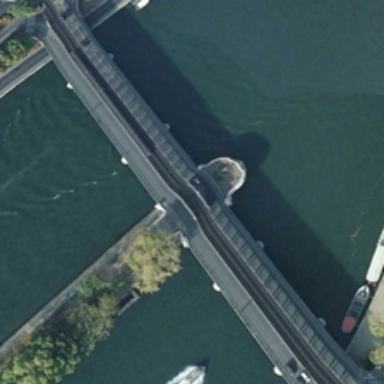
A bridge is on a river with an island with green trees and several boats in it .